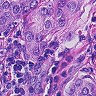
Metastatic tissue present: yes